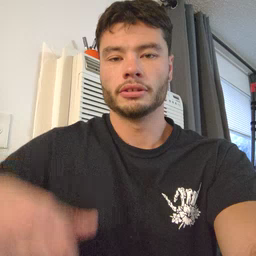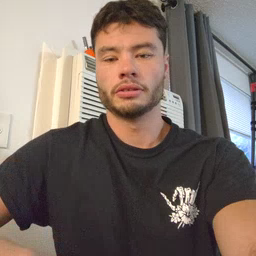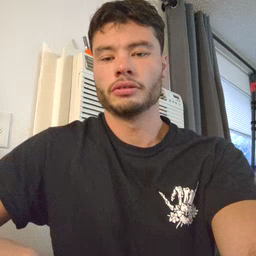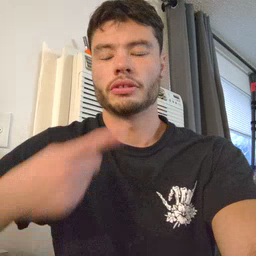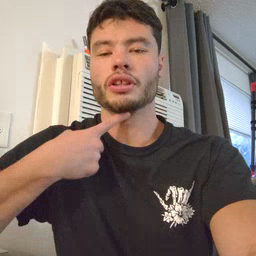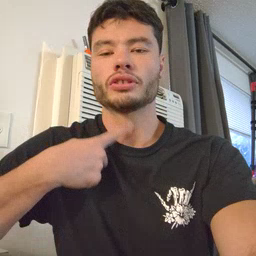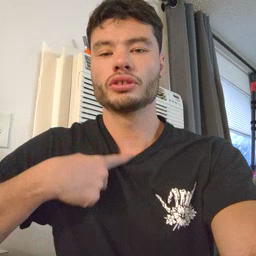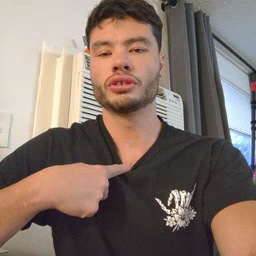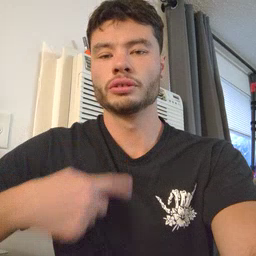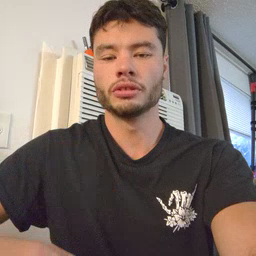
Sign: thirsty